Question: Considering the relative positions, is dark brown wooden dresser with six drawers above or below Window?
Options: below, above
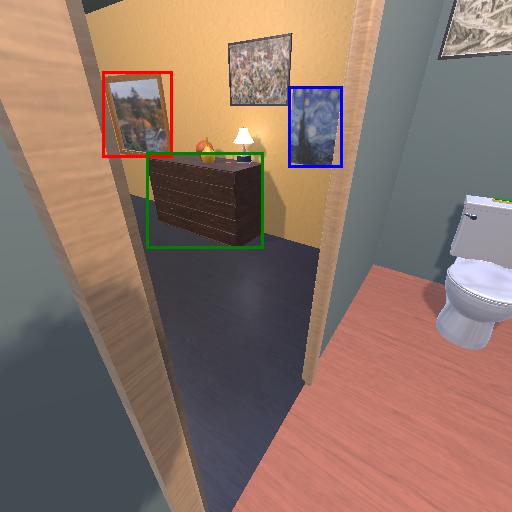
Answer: below